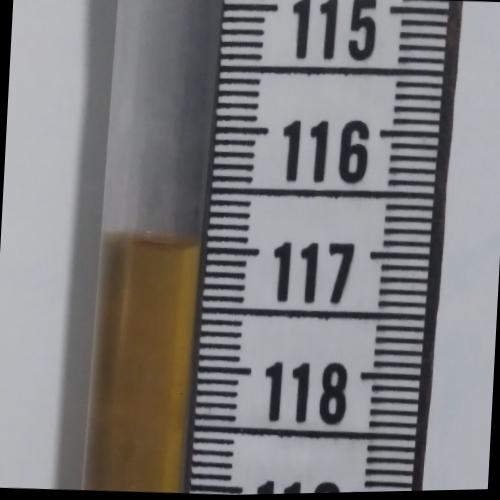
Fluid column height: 117.0 cm